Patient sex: M
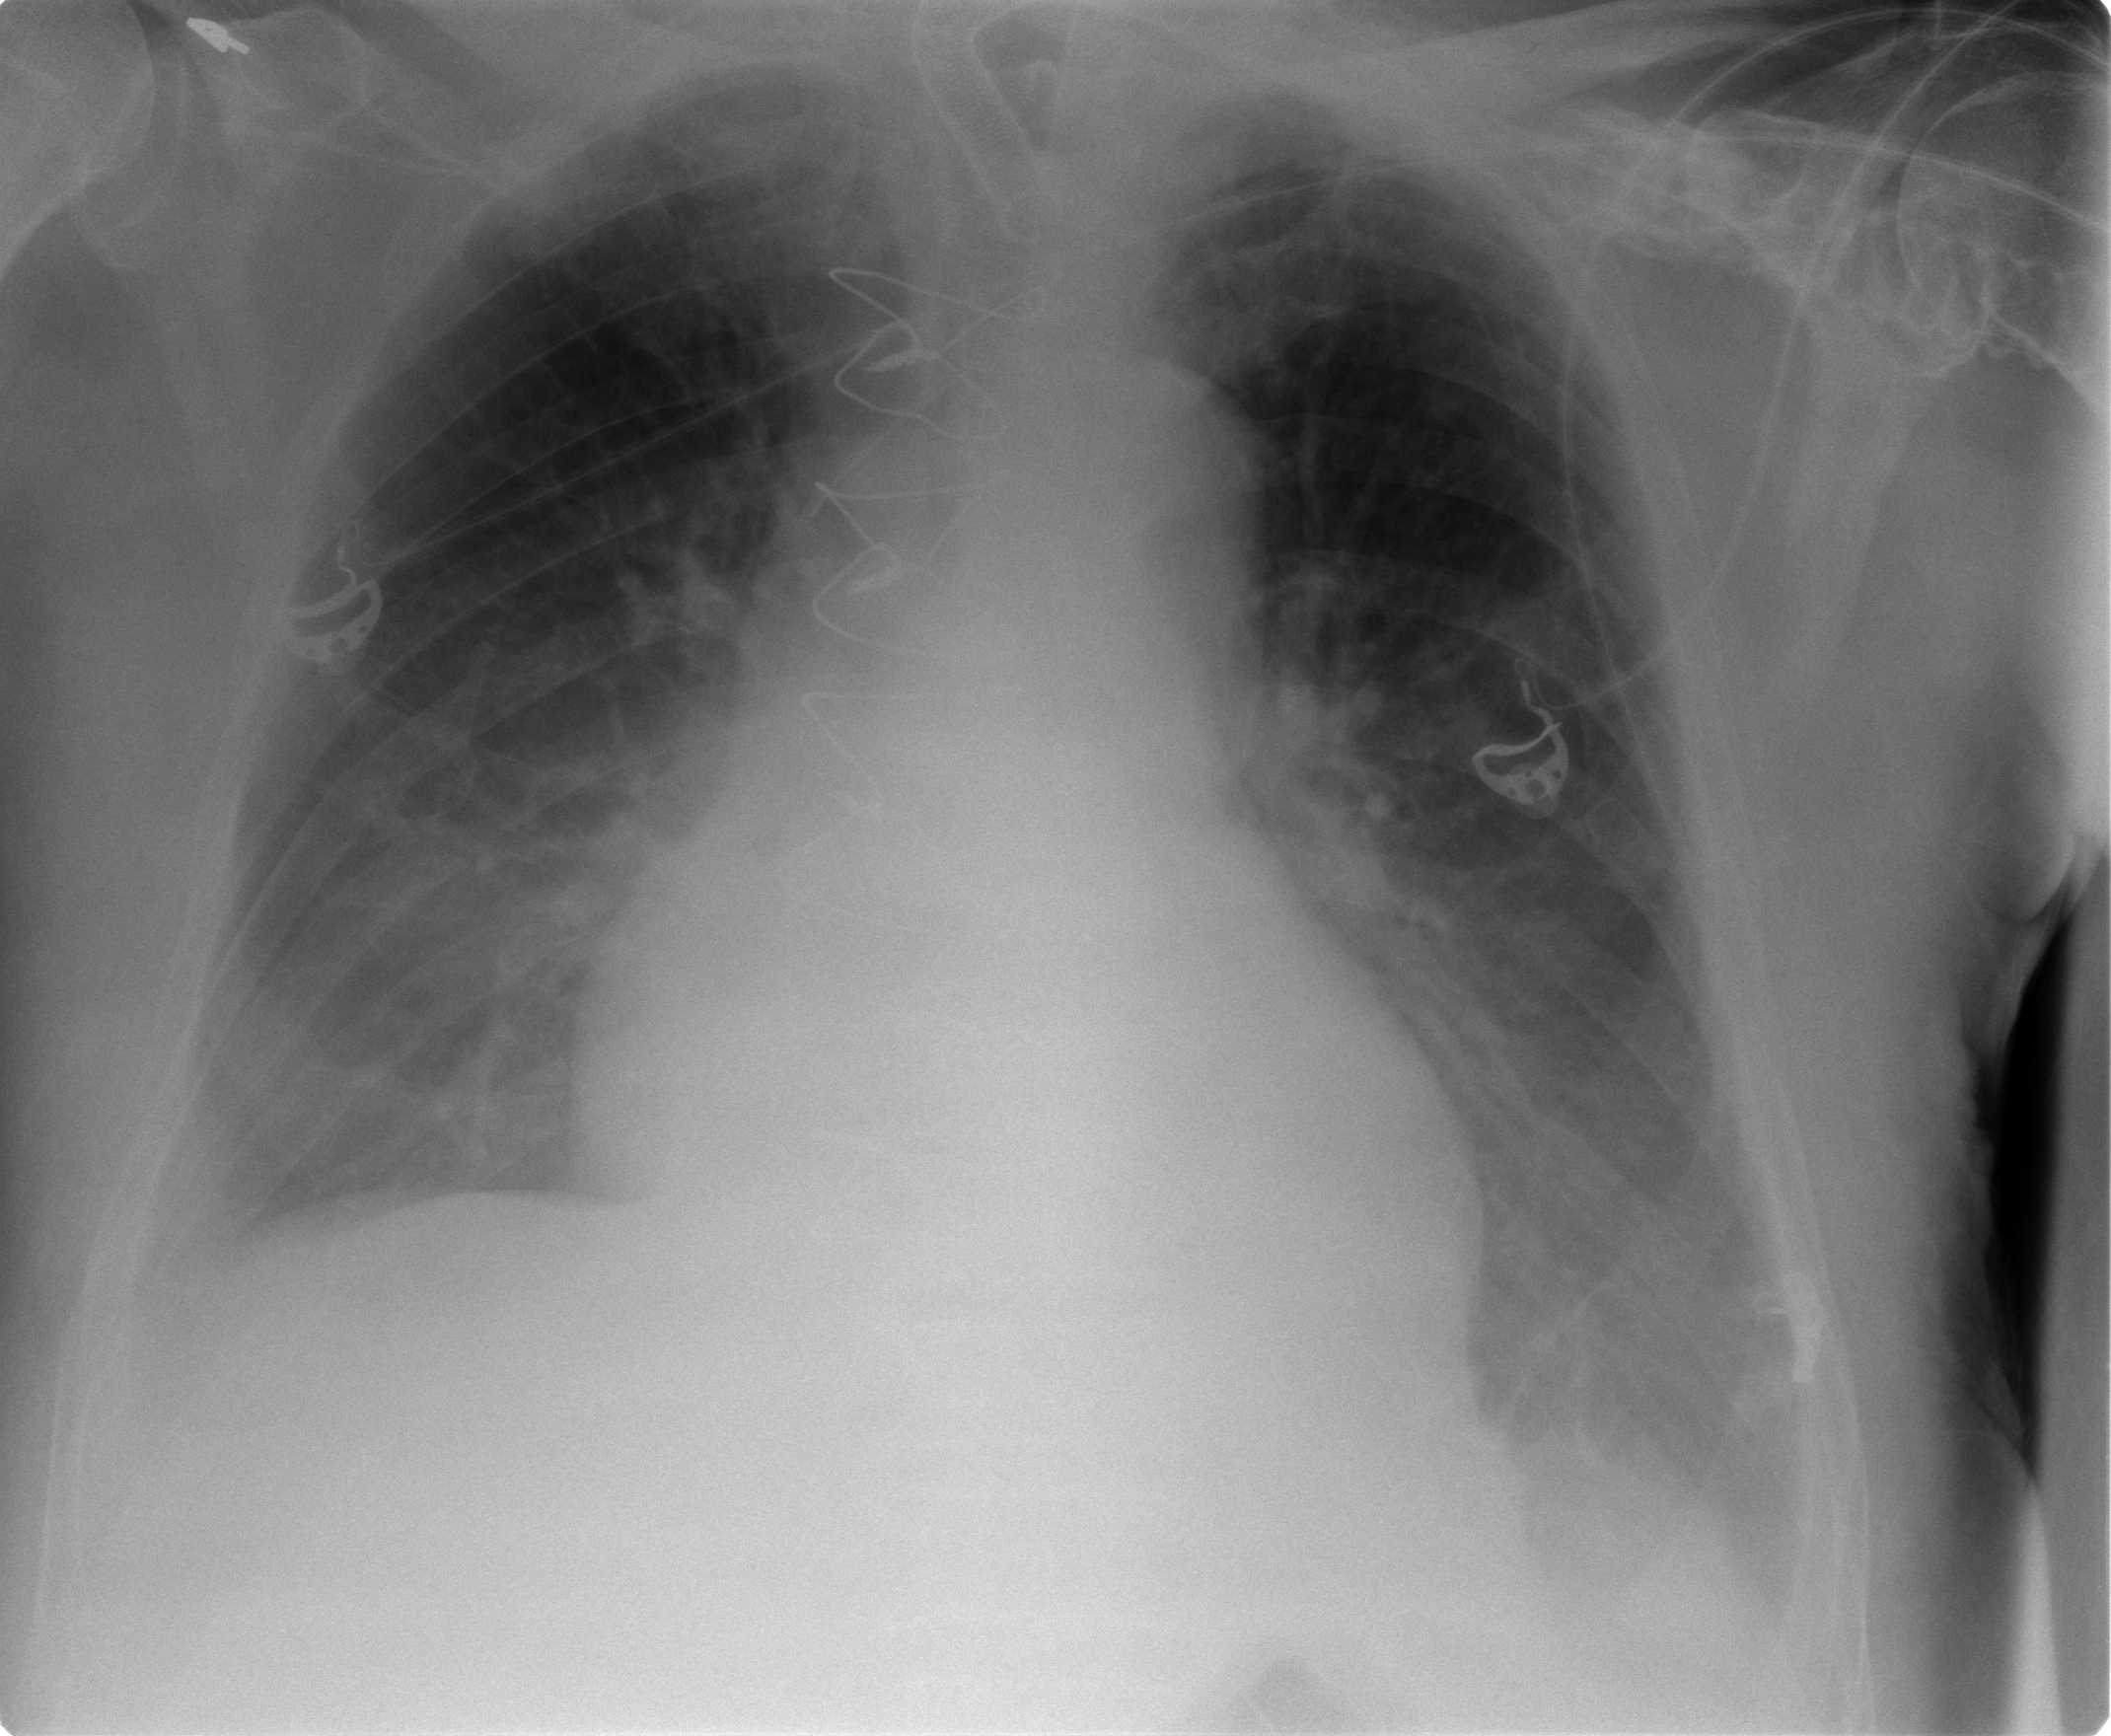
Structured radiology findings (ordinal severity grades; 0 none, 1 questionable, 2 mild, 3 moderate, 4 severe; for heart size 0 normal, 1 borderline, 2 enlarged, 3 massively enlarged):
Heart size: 1
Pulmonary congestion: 2
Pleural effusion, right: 2
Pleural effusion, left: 2
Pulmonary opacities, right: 1
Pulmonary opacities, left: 0
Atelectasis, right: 2
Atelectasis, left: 2